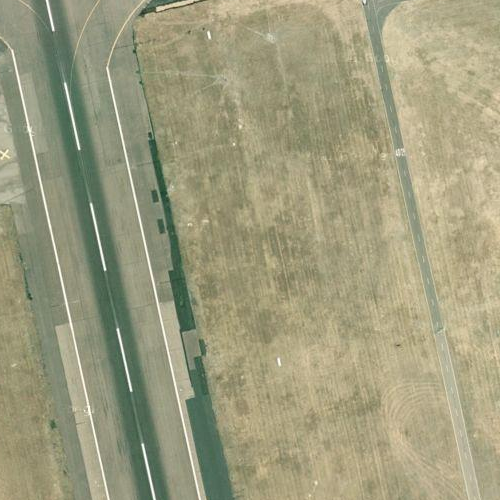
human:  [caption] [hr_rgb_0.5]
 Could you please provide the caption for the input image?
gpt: There are some runways intersected to each other with some lawns beside .

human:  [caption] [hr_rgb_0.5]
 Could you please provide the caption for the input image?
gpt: Some runways with white marking lines on are intersected to each other .

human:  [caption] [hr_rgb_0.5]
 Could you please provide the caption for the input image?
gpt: Many runways are intersected to each other while some lawns beside .

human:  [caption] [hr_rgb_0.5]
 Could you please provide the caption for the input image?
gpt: Some runways are intersected to each other in the airport .

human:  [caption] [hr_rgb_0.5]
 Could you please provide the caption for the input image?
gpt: There are some runways with white marking lines are intersected in the airport .